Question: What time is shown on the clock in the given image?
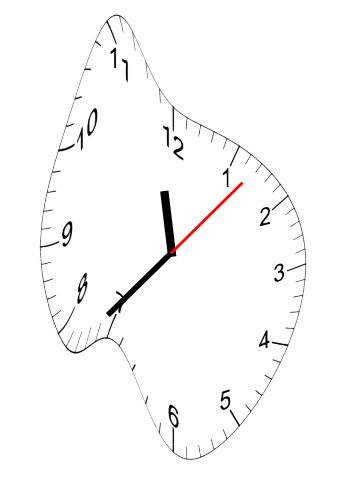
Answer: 11:37:07